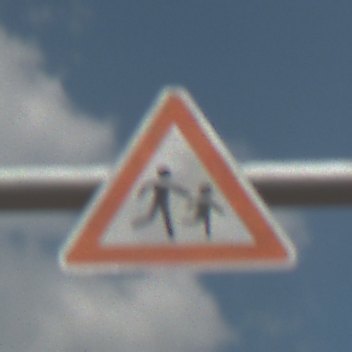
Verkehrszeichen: KinderLinks
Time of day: Midday
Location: Outdoor (Suburban)
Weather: PartlyCloudy
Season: NotSpecified
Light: Natural